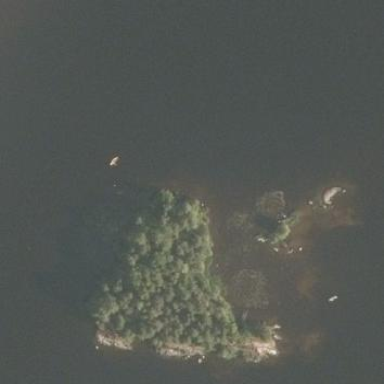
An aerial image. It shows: Island.